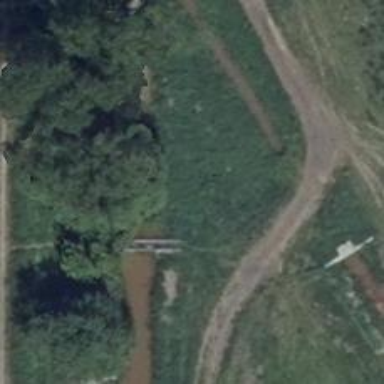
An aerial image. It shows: Metal bridge over path.